Question: I just upgraded my phone to 4.2.2, but now i cannot use it in eclipse anymore.

I tried rebooting the device, reset my debug-settings but I cannot get it to work anymore.
I saw it is already a registered <URL> but this dialog doesn't appear. I don't have several accounts on the phone, which is pointed out in the issue..
Anyone any suggestions?
Look at accepted answer below, this should cover all cases. In my case, there were some packages missing, which weren't shown in the Android SDK Manager. I just found the in the ... And I thought this happens automatically
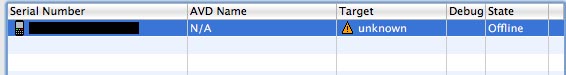
Answer: You need three things in order to make sure this update goes smoothly:
1. Make sure your device is actually running 4.2.2 and the problem is not something else
2. Your SDK is updated to the latest tools. The adb binary in all but the latest version does not support the 4.2.2 security enhancements.
3. You are on the main account of your device in case of multiple user accounts.
Connect your Device to your computer and execute 'adb devices' (make sure USB debugging is enabled). You should see something like this:
'''
3tiu52839ry082j3 offline
'''
Right about now, there should be a dialog on your device that looks something like:

Check the 'Always allow from this computer' box if you want and click 'OK'.
That's about it.
Some other things to check:
- - 'adb''adb''PATH''adb''adb'